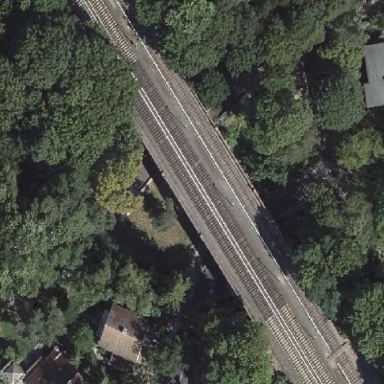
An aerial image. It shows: Bridge with arch structure.